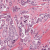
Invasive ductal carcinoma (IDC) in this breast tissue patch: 1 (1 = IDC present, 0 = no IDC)